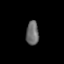
Tissue: prostate
Cell type: T cells
Senescence score: 0.8145
Nuclear area (px): 297
Mean DAPI intensity: 107.721